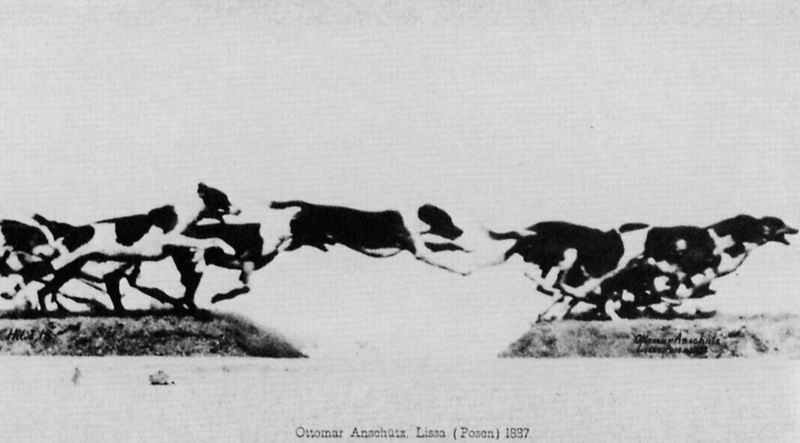
Titel: Hundemeute
Künstler: Ottomar Anschütz
Standort: Leverkusen
Institution: Foto-Historama
Schlagwörter: dunkel, felsen, himmel, kopf, wasser, weiß, fluss, bewegung, flou, grau, schwarz, zeichnung, dalmatiner, gras, hund, hunde, rasen, tier, wiese, anatomie, stein, signatur, bach, erde, hügel, flach, gewässer, boden, ohren, beine, fell, schnell, schwanz, sprung, schrift, studie, rudel, laufen, weis, wild, unscharf, foto, fotografie, posen, unterschrift, flug, draußen, abgrund, lithographie, schwarz-weiß, blanc, noir, text, dynamik, hast, lauf, rennen, beschriftung, jagd, fleck, flecken, serie, gefleckt, zahl, ziffer, chien, jagdhund, windhund, springen, maul, hunger, film, graben, jagdhunde, treibjagd, hatz, meute, porzelan, gescheckt, fotographie, aufnahme, geschwindigkeit, chasse, jagen, fot, rennbahn, lücke, courir, course, mouvement, wittern, photographie, rüde, papier, bewegungsstudie, tâches, streckung, hindernis, terre, folge, herbe, ablauf, jambes, noir et blanc, photo, fotograf, polen, lissabon, hundemeute, zeitlupe, bewegungsablauf, anschütz, chiens, décomposition, hunderennen, laufstudie, lisa, lissa, mouvement décomposé, ottmar anschütz, ottomar, ottomar anschütz, poson, poson 1837, spring, wasserf, étude, überspringen, hetzen, sprint, tache, doggen, ouvert, date, 1887, springen über den fluss, karton als malgrund, chasser, saut, ruisseau, pattes, queue, ottomat, trou, légende, courant, chronophotographie, sauter, chronologie, abrund, lévrier, ourse, courent, côté, obstacle, butte, ottoman, épagneul, fond bland, 1897, foto 1887, slomotion, ansohütz